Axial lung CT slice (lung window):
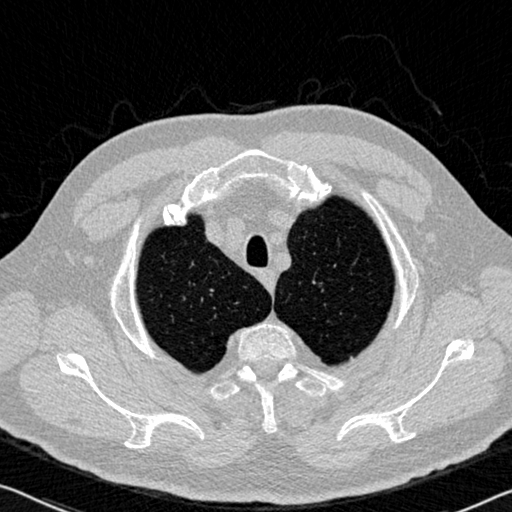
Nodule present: no